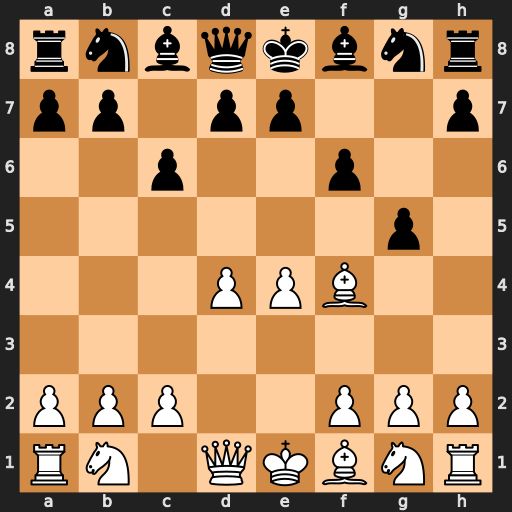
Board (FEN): rnbqkbnr/pp1pp2p/2p2p2/6p1/3PPB2/8/PPP2PPP/RN1QKBNR
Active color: w
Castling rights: KQkq
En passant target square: -
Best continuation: Qh5#